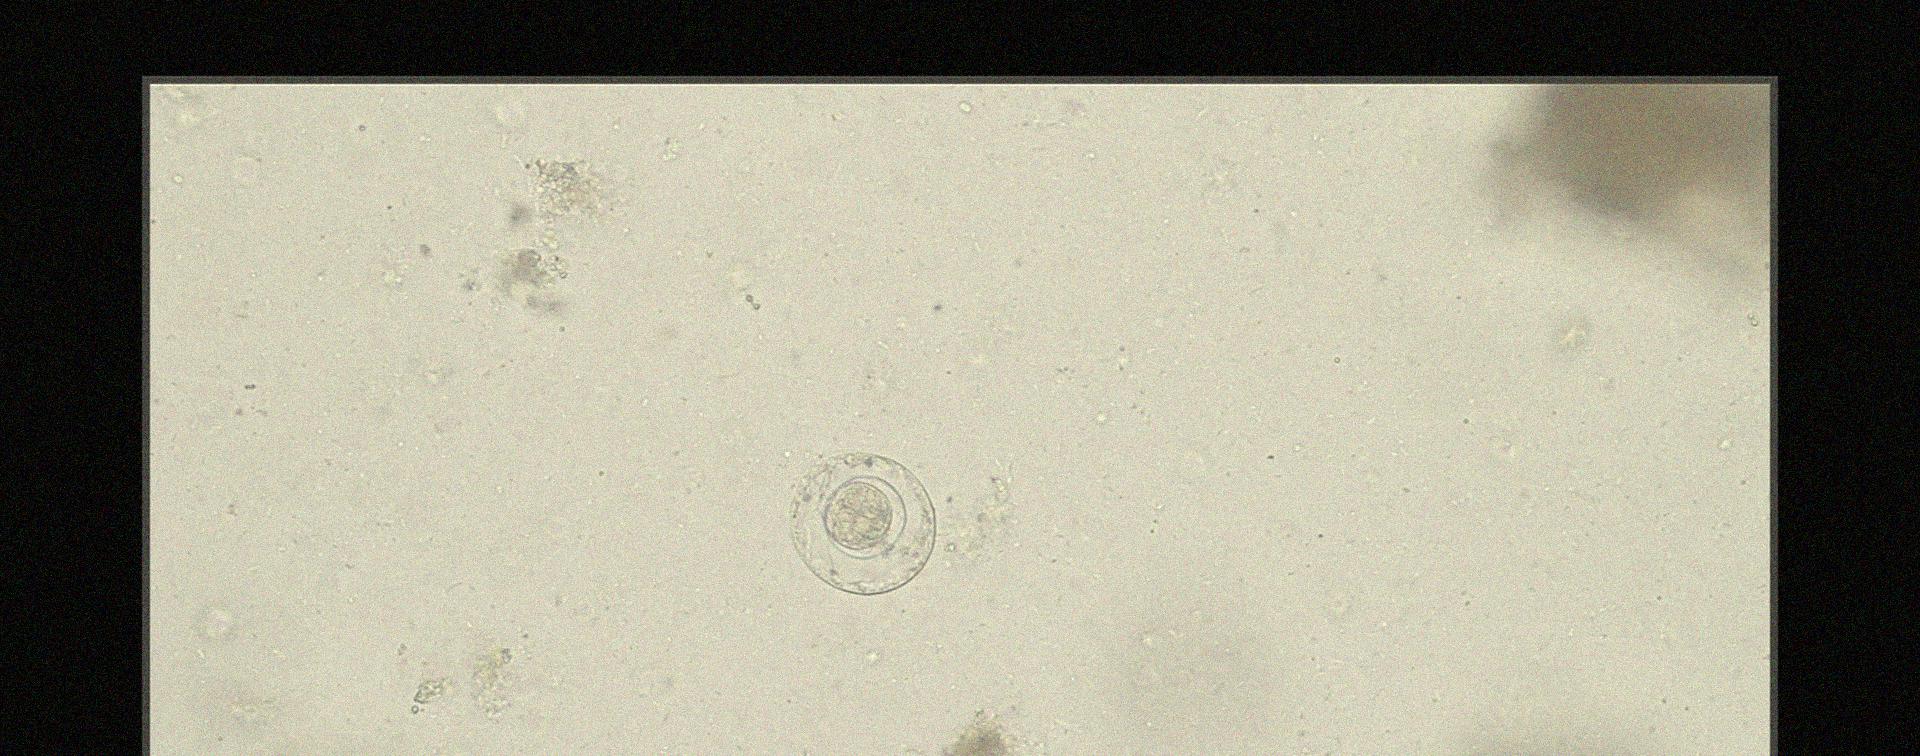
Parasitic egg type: Hymenolepis nana